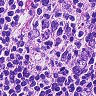
Metastatic tissue present: no